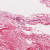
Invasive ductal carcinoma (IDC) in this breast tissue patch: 0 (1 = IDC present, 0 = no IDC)